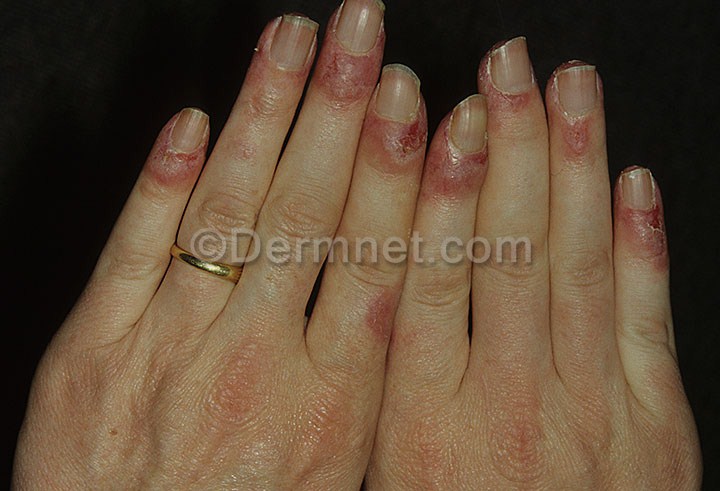
Disease: Lupus and other Connective Tissue diseases